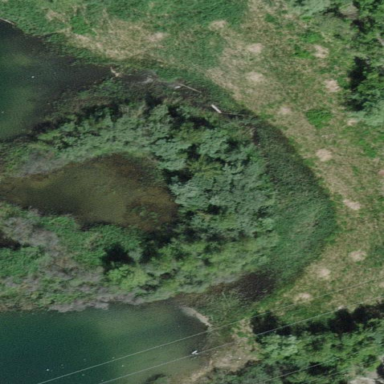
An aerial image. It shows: Peaceful pond surrounded by nature.